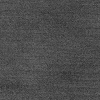
Atmospheric dust classification: dusty